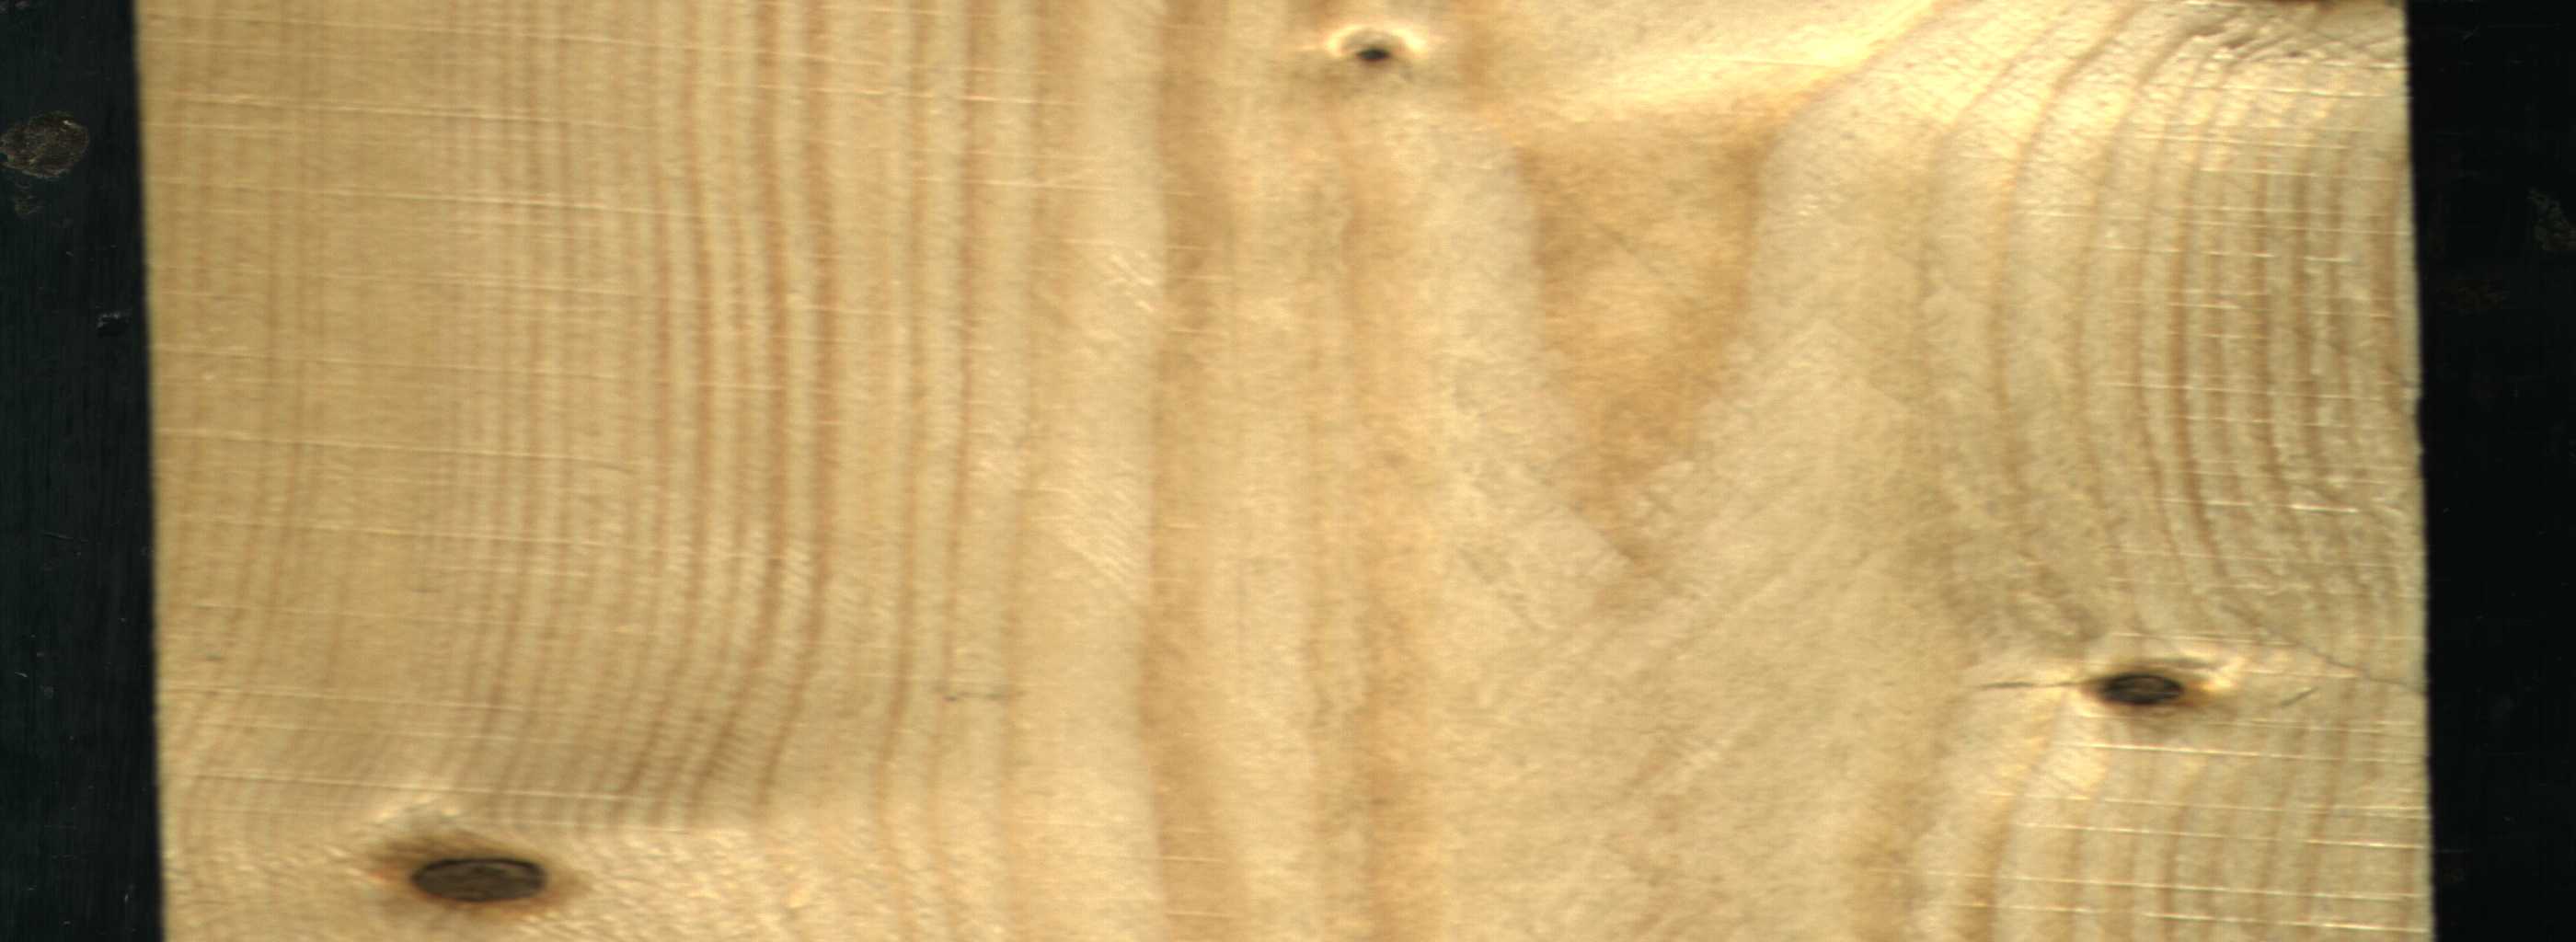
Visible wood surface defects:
Dead_Knot
Dead_Knot
Dead_Knot